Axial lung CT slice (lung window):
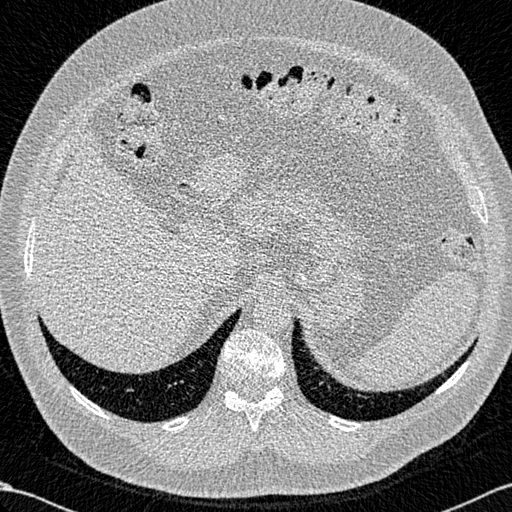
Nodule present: no